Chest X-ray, PA view. Patient: 61 years old, sex M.
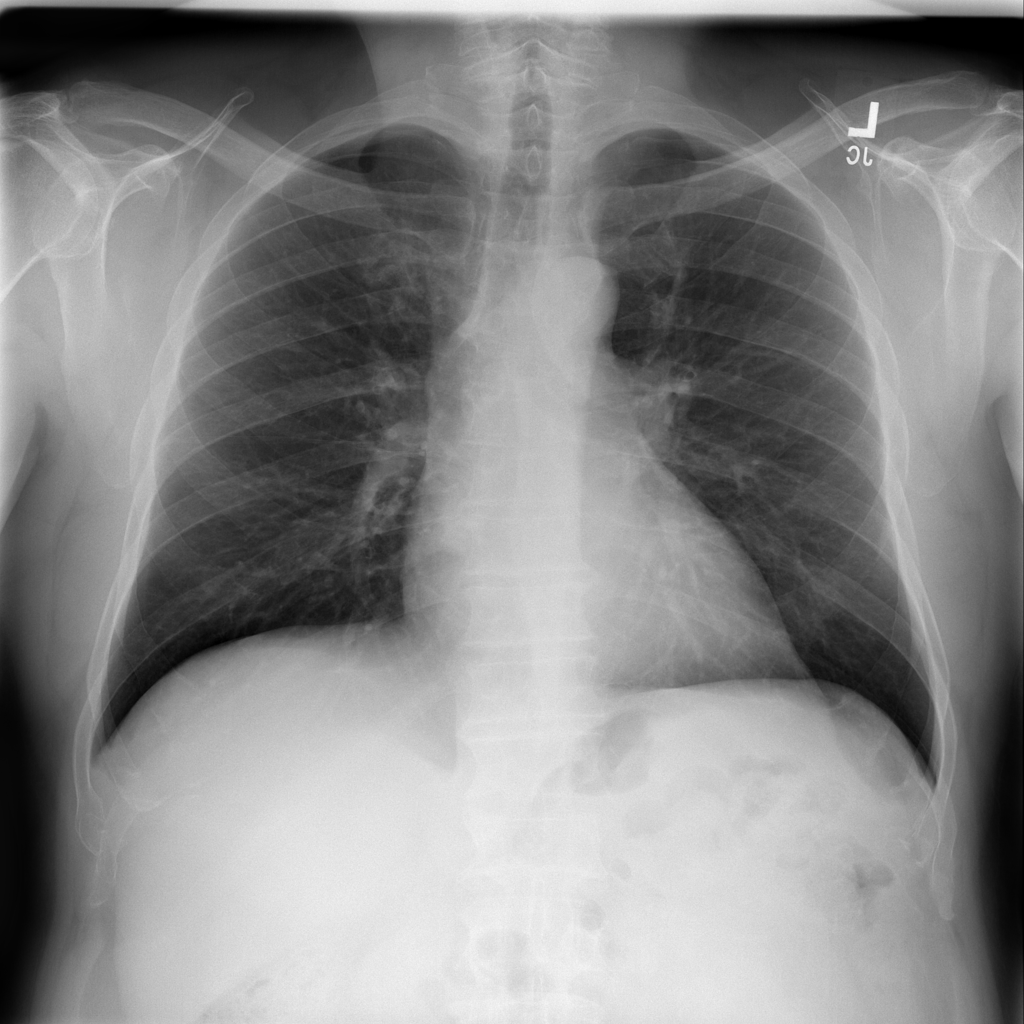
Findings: No Finding